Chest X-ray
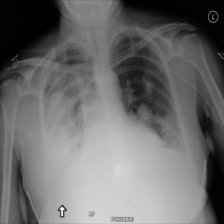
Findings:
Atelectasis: negative
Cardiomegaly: negative
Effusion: negative
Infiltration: negative
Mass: negative
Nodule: negative
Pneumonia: negative
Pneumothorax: negative
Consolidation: negative
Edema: negative
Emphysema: negative
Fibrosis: negative
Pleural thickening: negative
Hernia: negative